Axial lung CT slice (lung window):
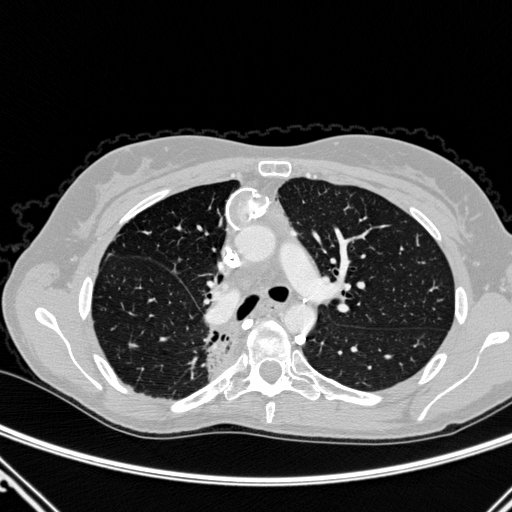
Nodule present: no